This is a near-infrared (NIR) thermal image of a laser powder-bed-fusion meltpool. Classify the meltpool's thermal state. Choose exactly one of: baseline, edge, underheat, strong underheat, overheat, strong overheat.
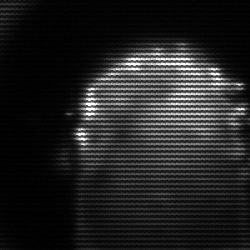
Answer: baseline